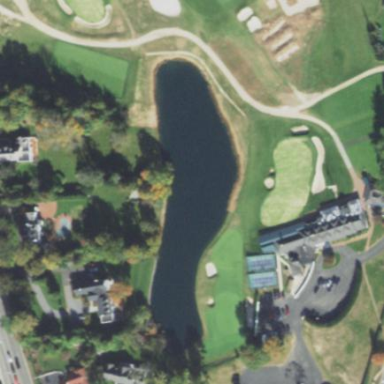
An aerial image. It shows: Water hazard on golf course. The hazard is natural water feature.